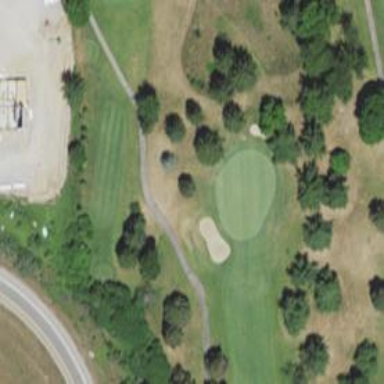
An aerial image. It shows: Service road used as golf cart path.